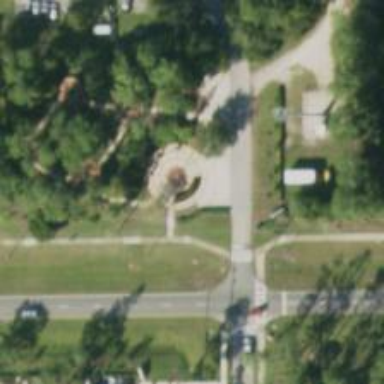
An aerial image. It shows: Path with asphalt surface and crossing.